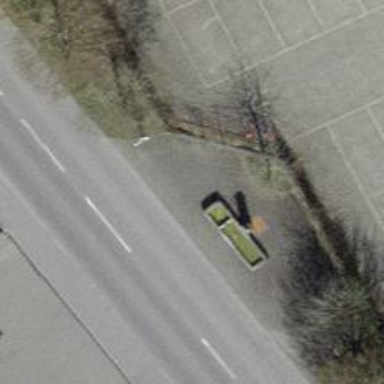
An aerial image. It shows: Bus stop with platform for public transport.